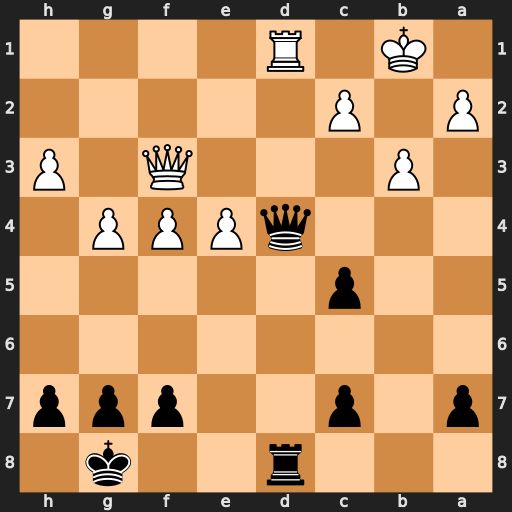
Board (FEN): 3r2k1/p1p2ppp/8/2p5/3qPPP1/1P3Q1P/P1P5/1K1R4
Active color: b
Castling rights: -
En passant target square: -
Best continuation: Qxd1+ Qxd1 Rxd1+